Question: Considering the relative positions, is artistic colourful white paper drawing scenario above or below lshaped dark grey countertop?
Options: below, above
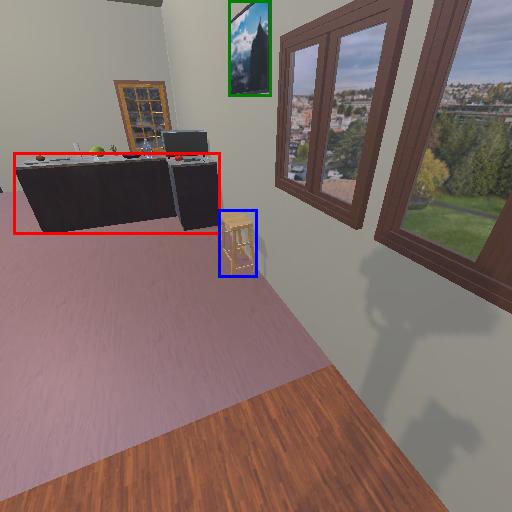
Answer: below